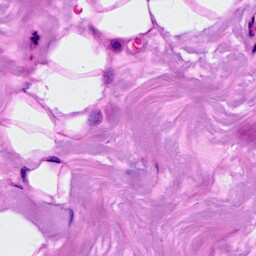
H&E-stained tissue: Breast